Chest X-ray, PA view. Patient: 68 years old, sex F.
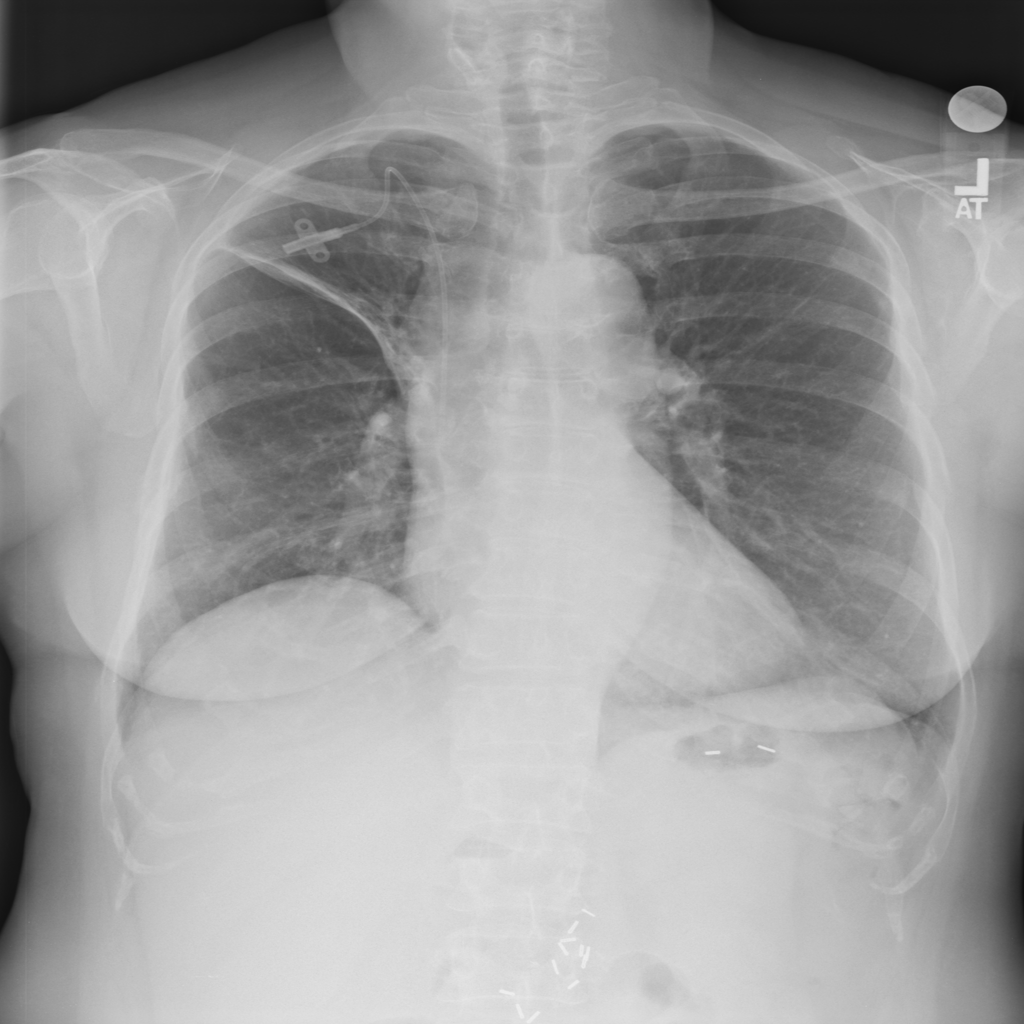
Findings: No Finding